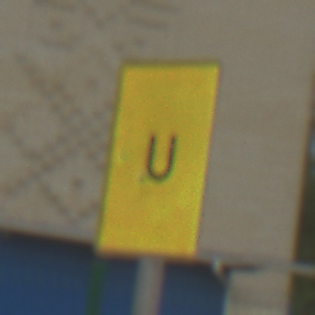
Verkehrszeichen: AnkuendigungOderFortsetzungUmleitungOhnePfeilsymbol
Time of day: MorningAfternoon
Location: Outdoor (Suburban)
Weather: PartlyCloudy
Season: NotSpecified
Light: Natural